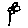
Label: flower